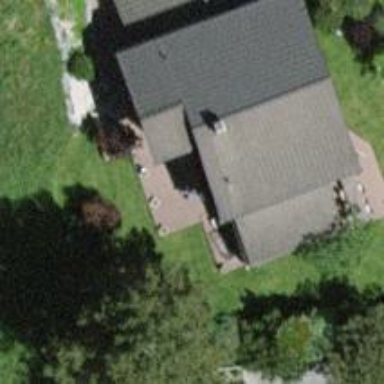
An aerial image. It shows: Simple house.